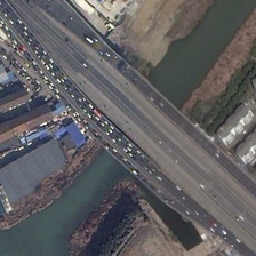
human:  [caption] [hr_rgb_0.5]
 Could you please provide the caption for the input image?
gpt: A wide bridge was crowded with cars.

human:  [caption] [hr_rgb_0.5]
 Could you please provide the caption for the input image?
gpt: The rivers on both sides of the bridge are green and blue.

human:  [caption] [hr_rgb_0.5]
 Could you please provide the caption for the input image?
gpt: The colors of the rivers on both sides of the bridge are green and blue.

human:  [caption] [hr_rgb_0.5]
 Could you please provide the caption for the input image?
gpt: The rivers on both sides of the bridge are green and blue in color.

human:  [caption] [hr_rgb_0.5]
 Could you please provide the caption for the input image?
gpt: The wide bridge was crowded with cars.